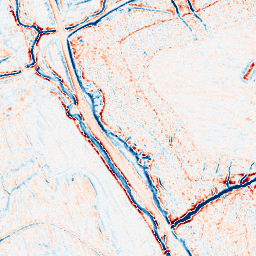
Category: edge_preserving
Decomposition family: bilateral
Decomposition parameters: d: 9
sigma_color: 25
sigma_space: 75
Upsampling method: bicubic_16x
Upsampling parameters: scale: 16
Upsampling scale: 16